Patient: sex M, age 71
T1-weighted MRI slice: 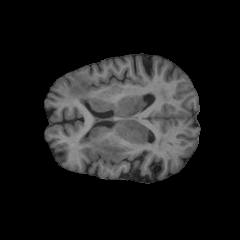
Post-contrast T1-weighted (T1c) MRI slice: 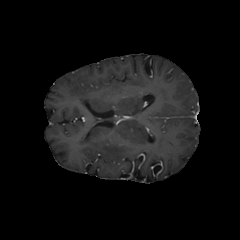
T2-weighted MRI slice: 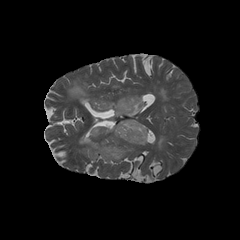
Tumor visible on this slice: yes
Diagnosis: Astrocytoma, IDH-wildtype
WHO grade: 2